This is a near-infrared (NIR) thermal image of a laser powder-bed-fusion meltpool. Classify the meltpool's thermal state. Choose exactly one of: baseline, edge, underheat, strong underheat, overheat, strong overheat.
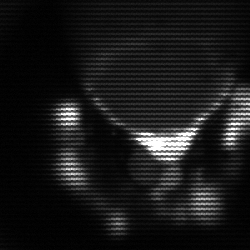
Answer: edge